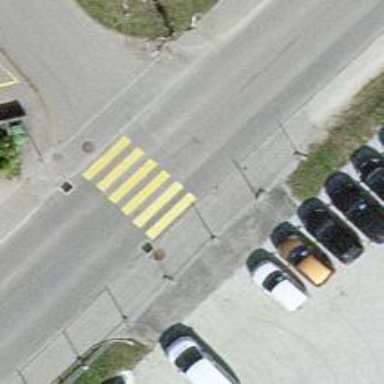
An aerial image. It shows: Zebra crossing for pedestrians.